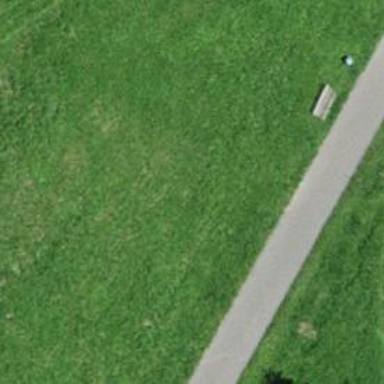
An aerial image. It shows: Brown bench.